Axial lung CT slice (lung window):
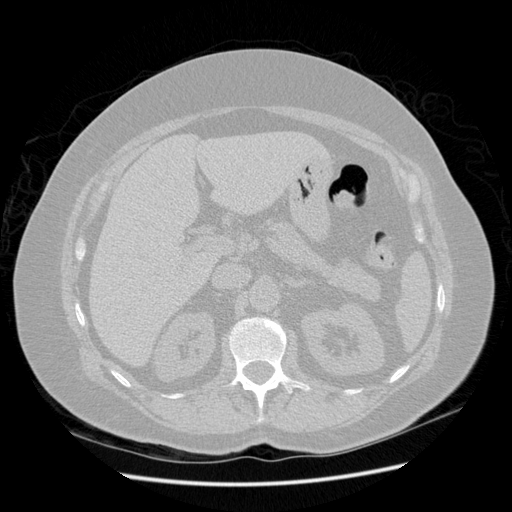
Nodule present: no